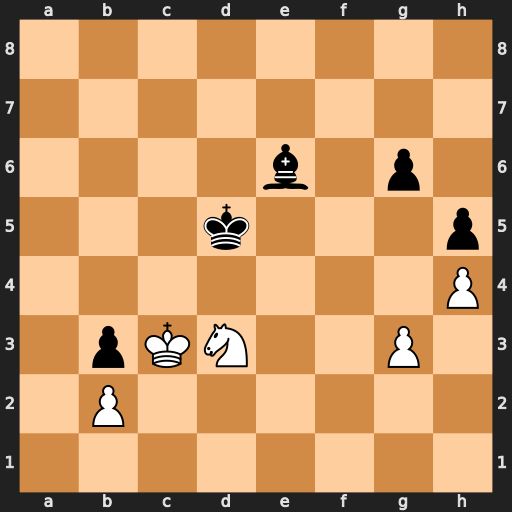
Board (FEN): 8/8/4b1p1/3k3p/7P/1pKN2P1/1P6/8
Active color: w
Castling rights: -
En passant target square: -
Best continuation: Nf4+ Ke4 Nxe6